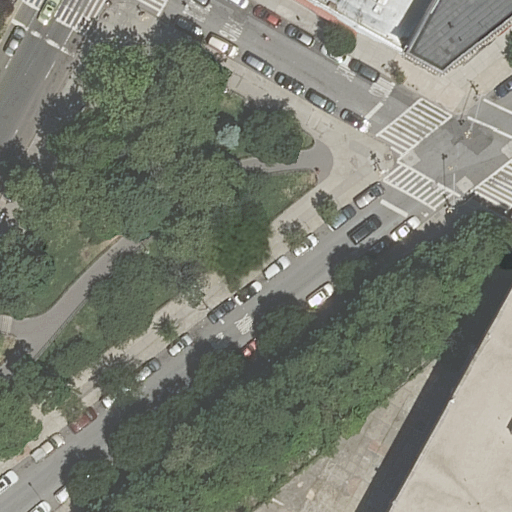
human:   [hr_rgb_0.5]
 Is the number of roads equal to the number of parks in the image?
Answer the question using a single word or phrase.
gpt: no

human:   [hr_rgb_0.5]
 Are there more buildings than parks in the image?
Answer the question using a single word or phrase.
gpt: yes

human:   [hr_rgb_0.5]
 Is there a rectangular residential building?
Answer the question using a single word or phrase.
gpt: yes

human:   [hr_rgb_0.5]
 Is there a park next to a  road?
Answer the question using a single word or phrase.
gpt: yes

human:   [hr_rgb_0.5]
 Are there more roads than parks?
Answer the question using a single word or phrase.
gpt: yes

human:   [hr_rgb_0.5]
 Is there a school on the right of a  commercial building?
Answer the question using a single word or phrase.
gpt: no

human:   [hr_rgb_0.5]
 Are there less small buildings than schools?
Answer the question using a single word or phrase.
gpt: yes

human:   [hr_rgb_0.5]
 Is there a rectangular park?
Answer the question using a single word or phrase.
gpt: yes

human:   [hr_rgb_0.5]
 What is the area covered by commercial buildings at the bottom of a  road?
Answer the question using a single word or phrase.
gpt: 0m2

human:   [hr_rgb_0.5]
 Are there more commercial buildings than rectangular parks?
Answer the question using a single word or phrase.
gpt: no

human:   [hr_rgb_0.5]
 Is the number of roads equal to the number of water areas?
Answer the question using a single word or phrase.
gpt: no

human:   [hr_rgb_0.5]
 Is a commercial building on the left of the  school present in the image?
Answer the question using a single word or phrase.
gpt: no

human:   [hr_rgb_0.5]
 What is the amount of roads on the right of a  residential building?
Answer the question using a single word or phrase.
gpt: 3

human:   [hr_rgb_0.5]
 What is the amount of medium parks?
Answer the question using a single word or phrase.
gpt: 1

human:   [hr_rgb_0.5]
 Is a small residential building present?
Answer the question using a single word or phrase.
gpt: no

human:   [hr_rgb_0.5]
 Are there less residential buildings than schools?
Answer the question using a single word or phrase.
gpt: no

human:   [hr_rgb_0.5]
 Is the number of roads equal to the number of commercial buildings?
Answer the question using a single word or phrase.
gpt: no

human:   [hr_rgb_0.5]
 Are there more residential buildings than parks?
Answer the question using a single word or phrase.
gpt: yes

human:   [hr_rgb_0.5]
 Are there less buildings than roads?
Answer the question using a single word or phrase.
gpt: yes

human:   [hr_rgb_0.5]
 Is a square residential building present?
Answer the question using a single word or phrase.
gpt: no

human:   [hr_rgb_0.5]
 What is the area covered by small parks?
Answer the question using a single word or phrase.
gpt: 0m2

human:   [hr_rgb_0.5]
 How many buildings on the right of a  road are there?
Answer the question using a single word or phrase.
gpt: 3

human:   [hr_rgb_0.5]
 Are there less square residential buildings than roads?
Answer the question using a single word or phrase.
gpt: yes

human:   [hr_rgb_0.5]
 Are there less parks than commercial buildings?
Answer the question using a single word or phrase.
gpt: no

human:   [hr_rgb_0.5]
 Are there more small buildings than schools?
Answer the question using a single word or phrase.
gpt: no

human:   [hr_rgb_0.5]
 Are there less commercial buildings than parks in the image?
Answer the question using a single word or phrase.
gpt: yes

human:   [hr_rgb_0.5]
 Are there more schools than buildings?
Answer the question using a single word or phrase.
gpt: no

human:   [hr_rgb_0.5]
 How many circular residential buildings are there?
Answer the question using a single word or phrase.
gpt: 0

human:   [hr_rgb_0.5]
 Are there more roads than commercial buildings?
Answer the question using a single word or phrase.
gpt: yes

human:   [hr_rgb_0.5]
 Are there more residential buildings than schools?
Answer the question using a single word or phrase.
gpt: yes

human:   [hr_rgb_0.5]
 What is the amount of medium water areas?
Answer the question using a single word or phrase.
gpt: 0

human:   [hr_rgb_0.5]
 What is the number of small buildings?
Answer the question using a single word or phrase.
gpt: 0

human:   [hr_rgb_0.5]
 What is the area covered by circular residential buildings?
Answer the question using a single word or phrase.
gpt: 0m2

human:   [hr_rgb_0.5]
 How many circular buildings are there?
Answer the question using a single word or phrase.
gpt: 0

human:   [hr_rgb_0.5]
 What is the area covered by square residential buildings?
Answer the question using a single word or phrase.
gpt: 0m2

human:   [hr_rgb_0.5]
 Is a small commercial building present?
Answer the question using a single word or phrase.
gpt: no